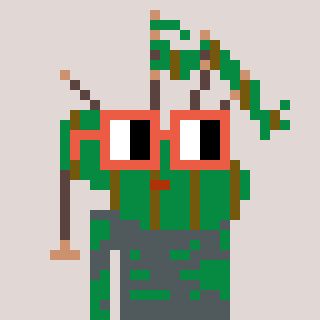
a pixel art character with square orange glasses, a bagpipe-shaped head and a green-colored body on a warm background